Question: Count the number of objects in the diagram.
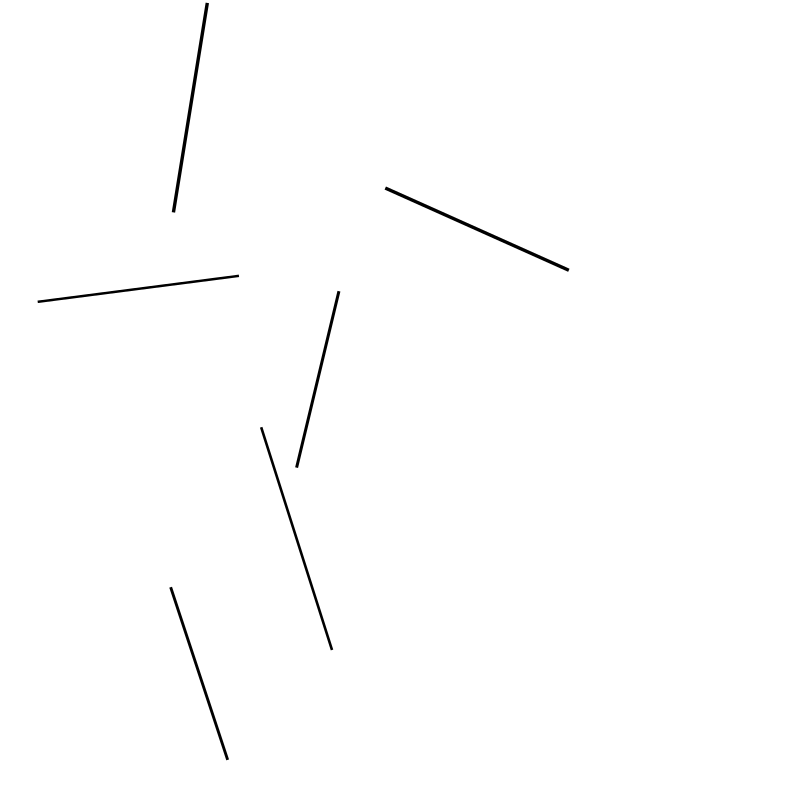
Answer: 6